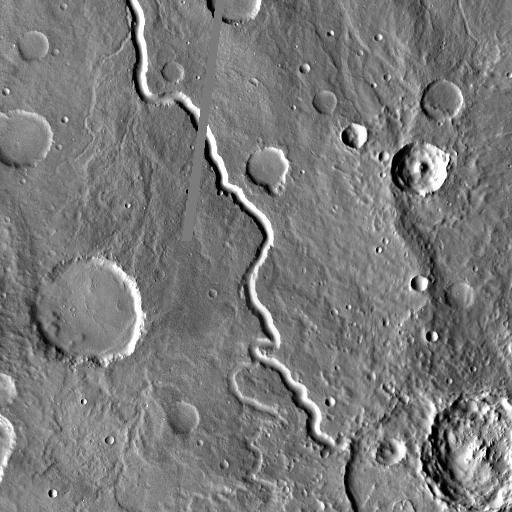
Crater classes present: Background, Other, Layered, Buried, Secondary